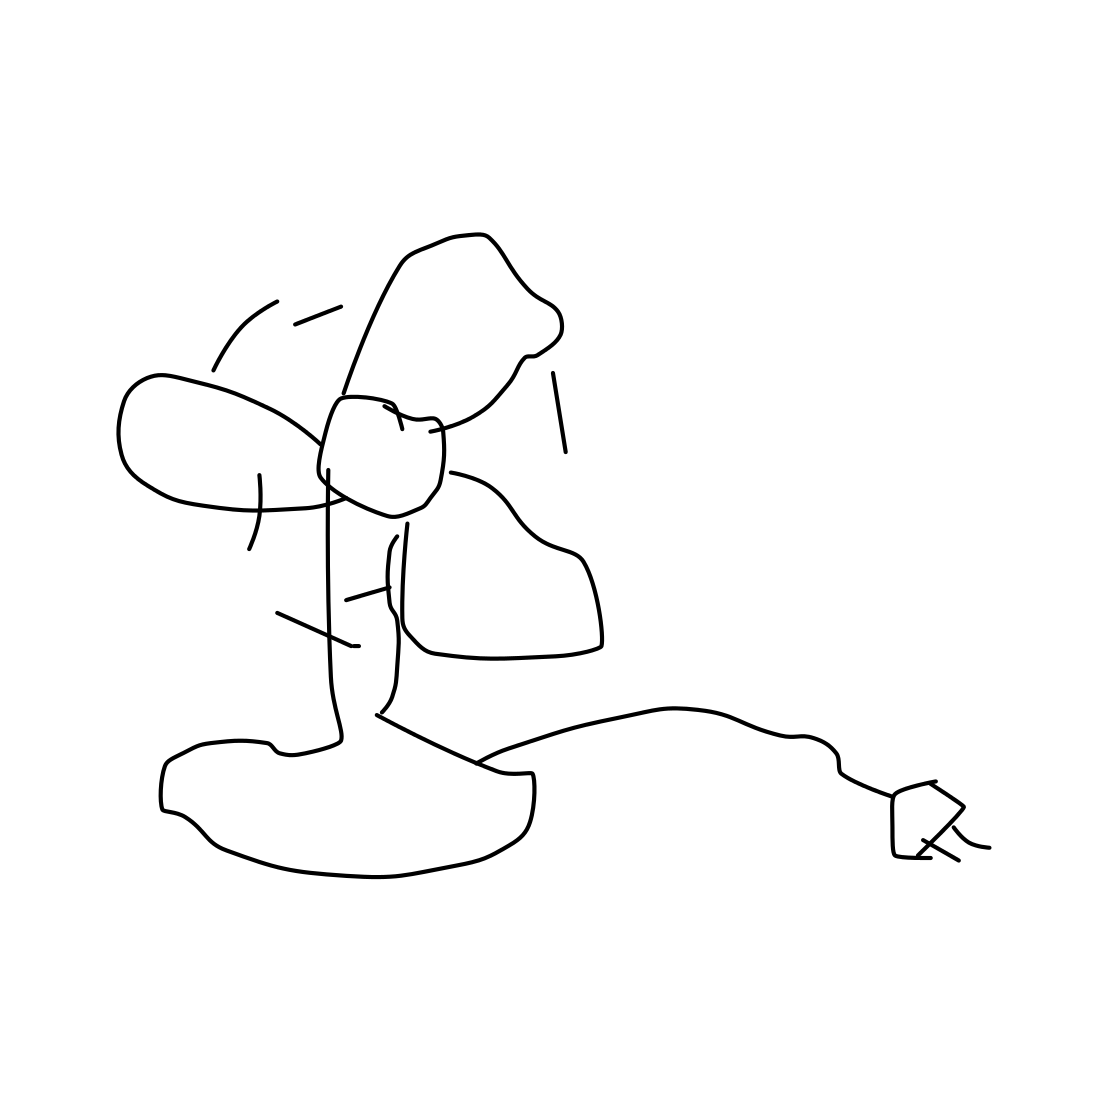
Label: fan